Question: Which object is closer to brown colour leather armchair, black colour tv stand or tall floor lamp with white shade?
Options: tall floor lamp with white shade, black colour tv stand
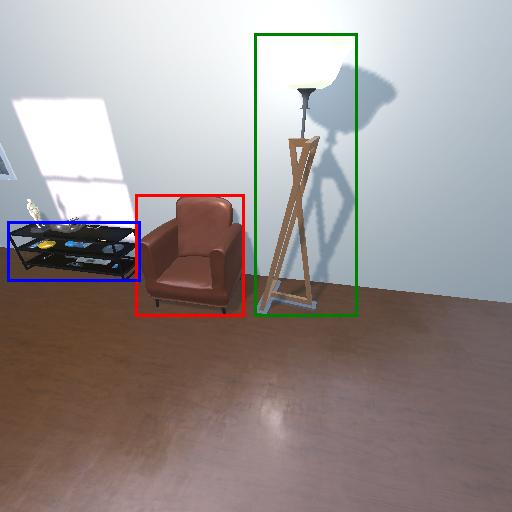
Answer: tall floor lamp with white shade